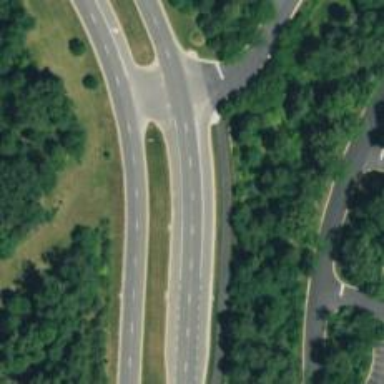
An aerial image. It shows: Secondary road with asphalt surface.